Question: I am now able to auto incrementally compile on save in my Java EE project that is running on a Websphere server.
I because I had issues starting the server suddenly, and noticed that now that Intellij is auto compiling I am the changes "almost" effectively ( in Eclipse )
So, is jRebel even needed in Intellij? My for Websphere can be seen in . Note that I have only added , and it is not the exploded version, still this is working. Is jrebel still in play here someway? jrebel.xml's are still present.

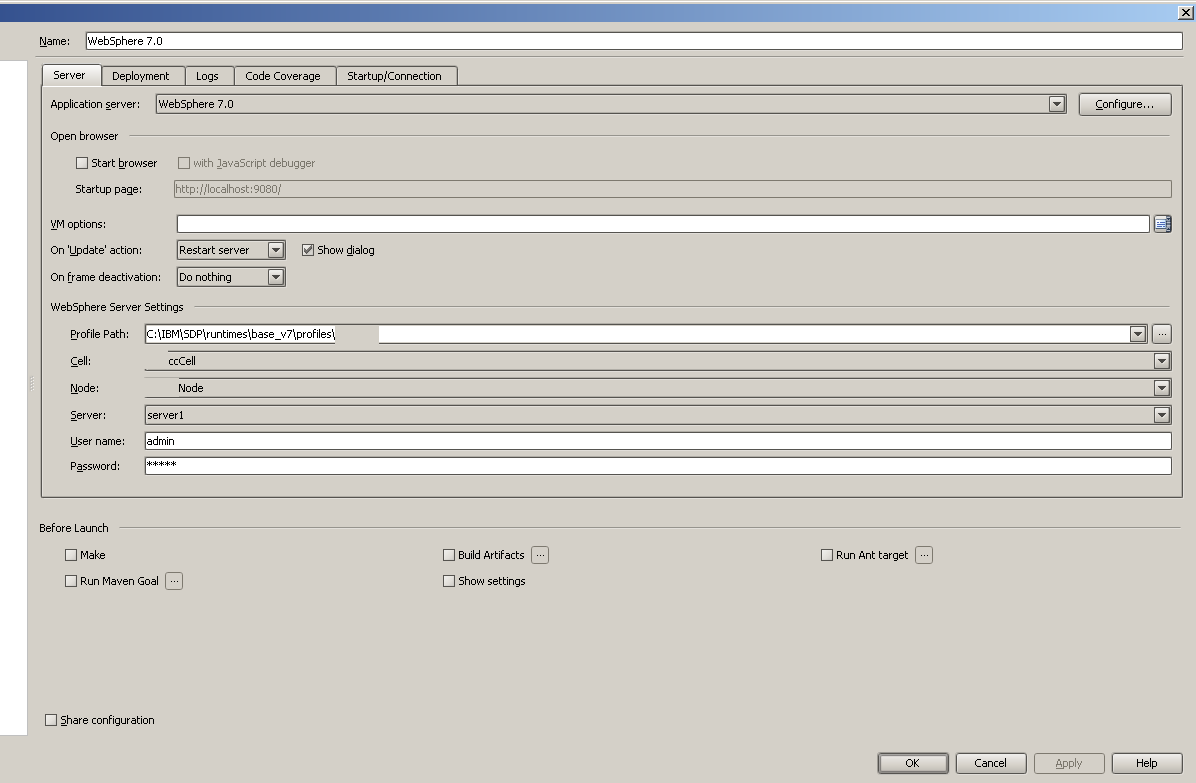
Answer: It appears, as if jRebel is still running, although the plugin is uninstalled. I can see jRebel outputs in the logs.
Unsure why really, but it must be why things are running this smooth.
So the answer is no for now.